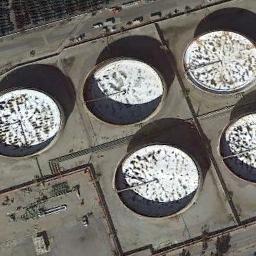
Label: storage tanks